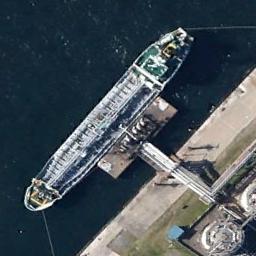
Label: ship